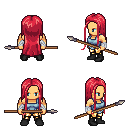
a pixel art fantasy rpg character, male body template, human, tanned skin, blue vest, gold greaves, ruby red extra-long hairstyle, white cloth bandages, black shoes, spear, four views (front, back, left, right), 2x2 character sprite sheet, small pixel art, hard edges, no anti-aliasing